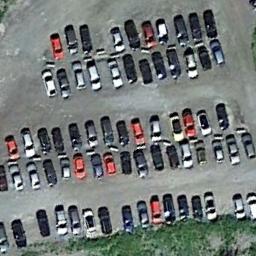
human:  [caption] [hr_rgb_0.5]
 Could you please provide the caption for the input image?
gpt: The parking lot is full of cars .

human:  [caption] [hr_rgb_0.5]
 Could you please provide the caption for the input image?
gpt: The parking lot has some yellow signs and two rows of coconut trees .

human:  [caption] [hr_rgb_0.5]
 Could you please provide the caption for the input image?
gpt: Many cars are in the parking lot .

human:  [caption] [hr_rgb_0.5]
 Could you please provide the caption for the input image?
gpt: The parking lot has some parked cars of different colors .

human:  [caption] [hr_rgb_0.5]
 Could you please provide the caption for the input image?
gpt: There are many cars on the parking lot .